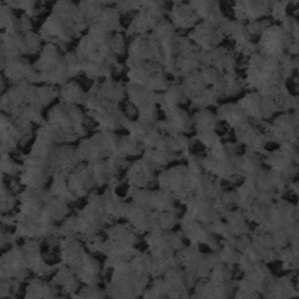
Label: frost